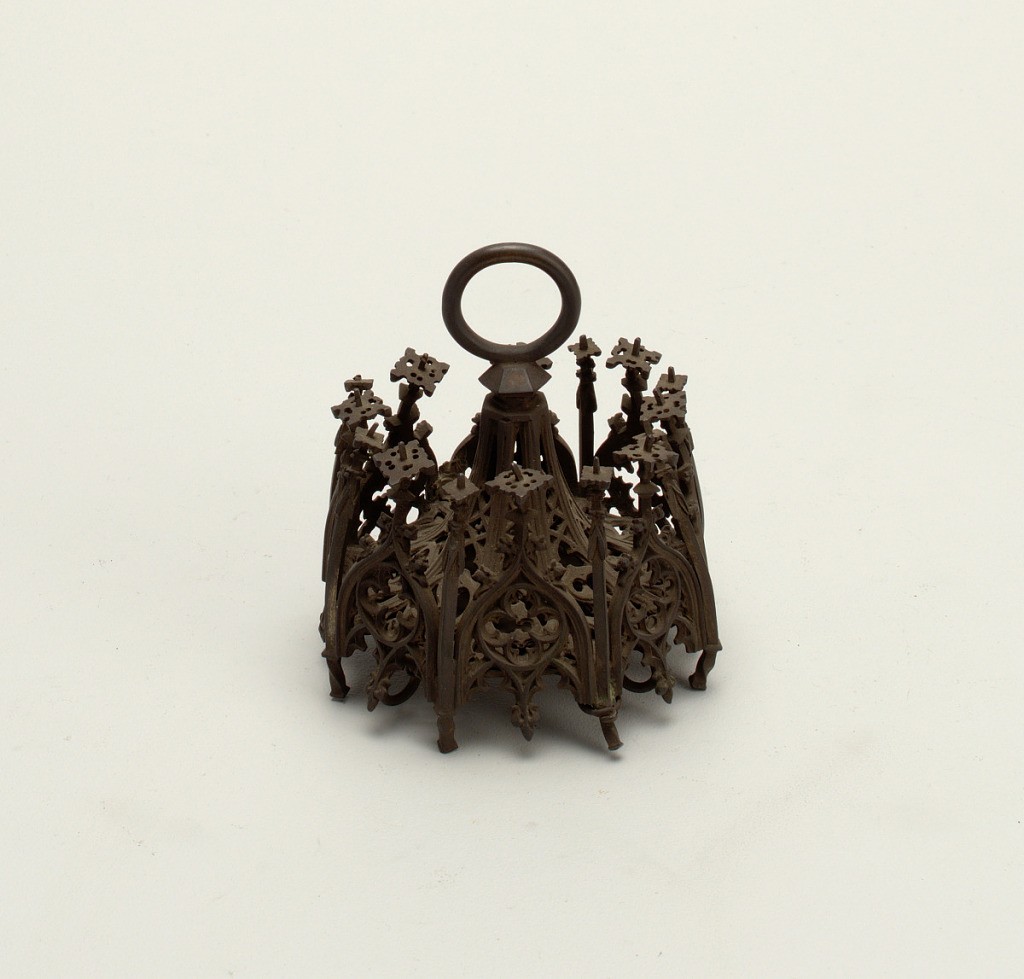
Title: Finial
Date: ca. 1525
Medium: iron
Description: Base of twisted colonnettes, with crocketing and termination of oak leaves.